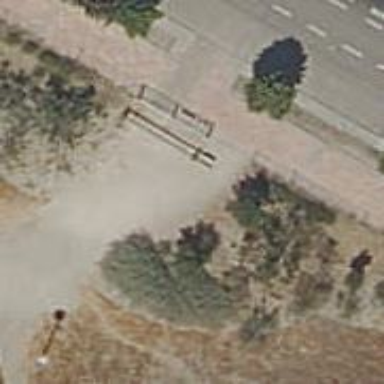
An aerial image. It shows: Gate.